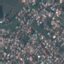
Land use / land cover class: Residential